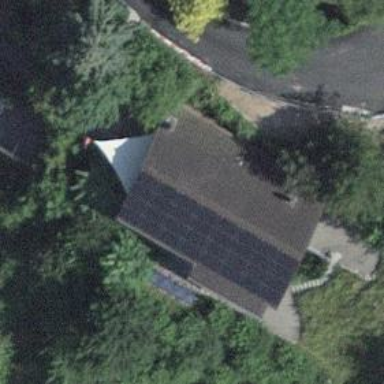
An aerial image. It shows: Solar power generator.